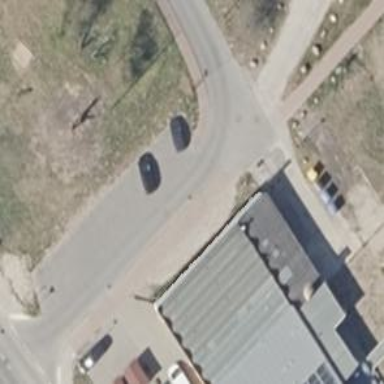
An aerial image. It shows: Residential road with asphalt surface. There is track cycleway on the left side and sidewalk.